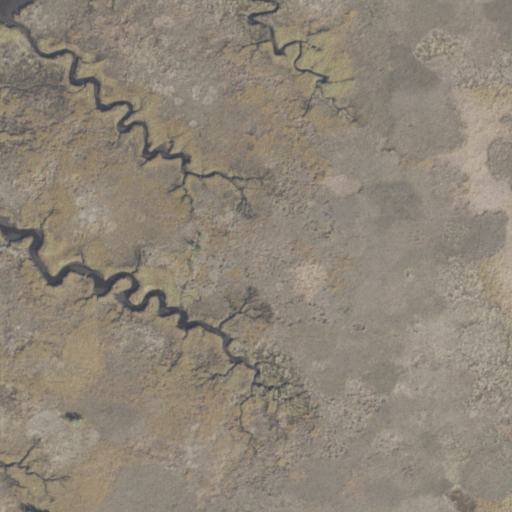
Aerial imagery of island in Florida named Grass Island containing herbaceous wetlands and open water